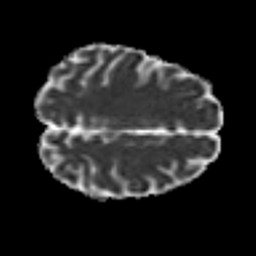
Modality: MD
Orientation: axial
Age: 45
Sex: female
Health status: ill
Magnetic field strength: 3 T
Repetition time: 8.4 s
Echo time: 0.0926 s